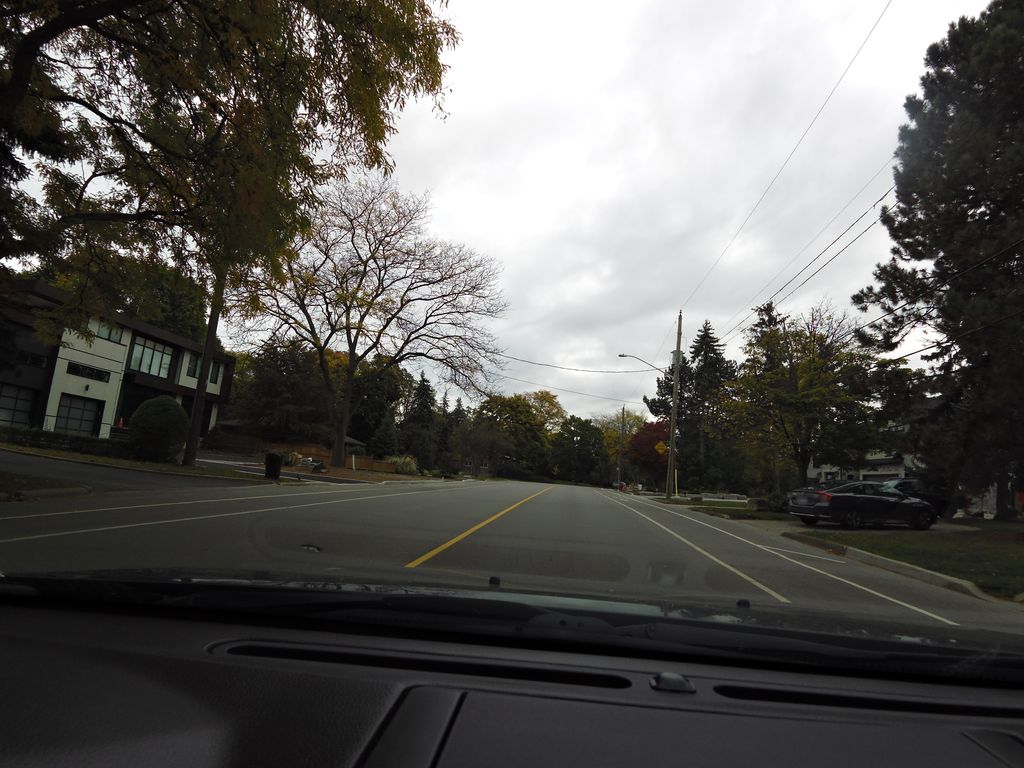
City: hamilton